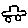
Label: car